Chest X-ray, AP view. Patient: 70 years old, sex F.
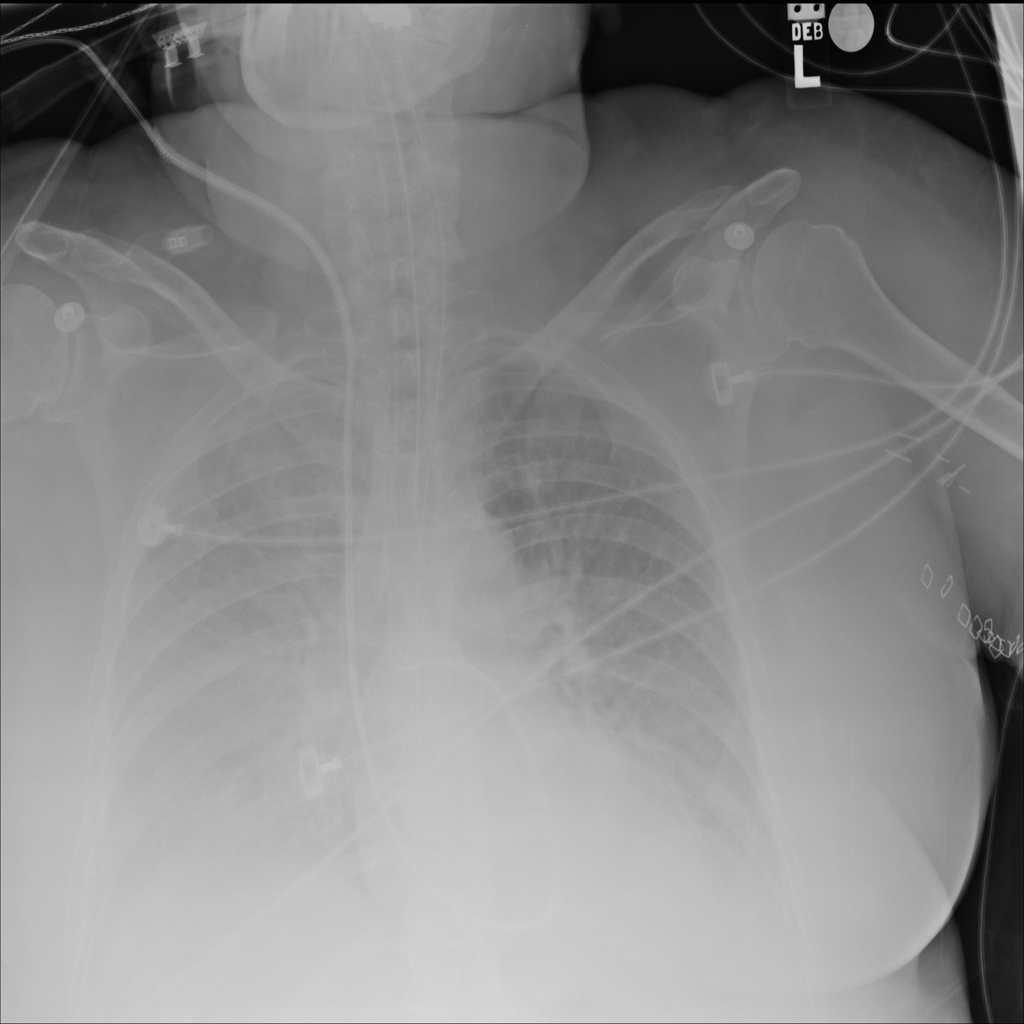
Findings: No Finding